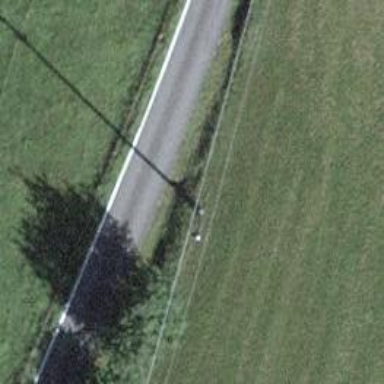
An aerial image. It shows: Utility pole as the man-made structure.